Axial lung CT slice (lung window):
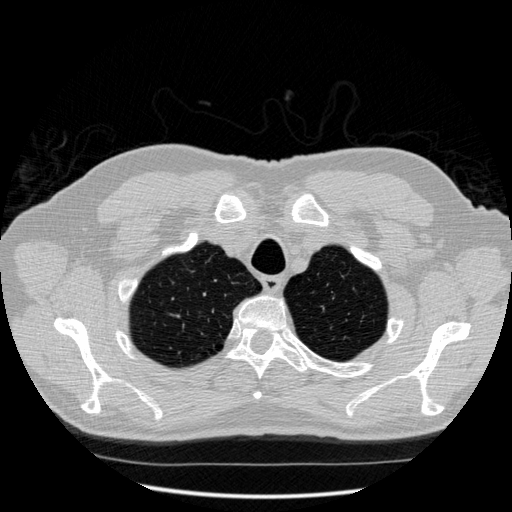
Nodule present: no